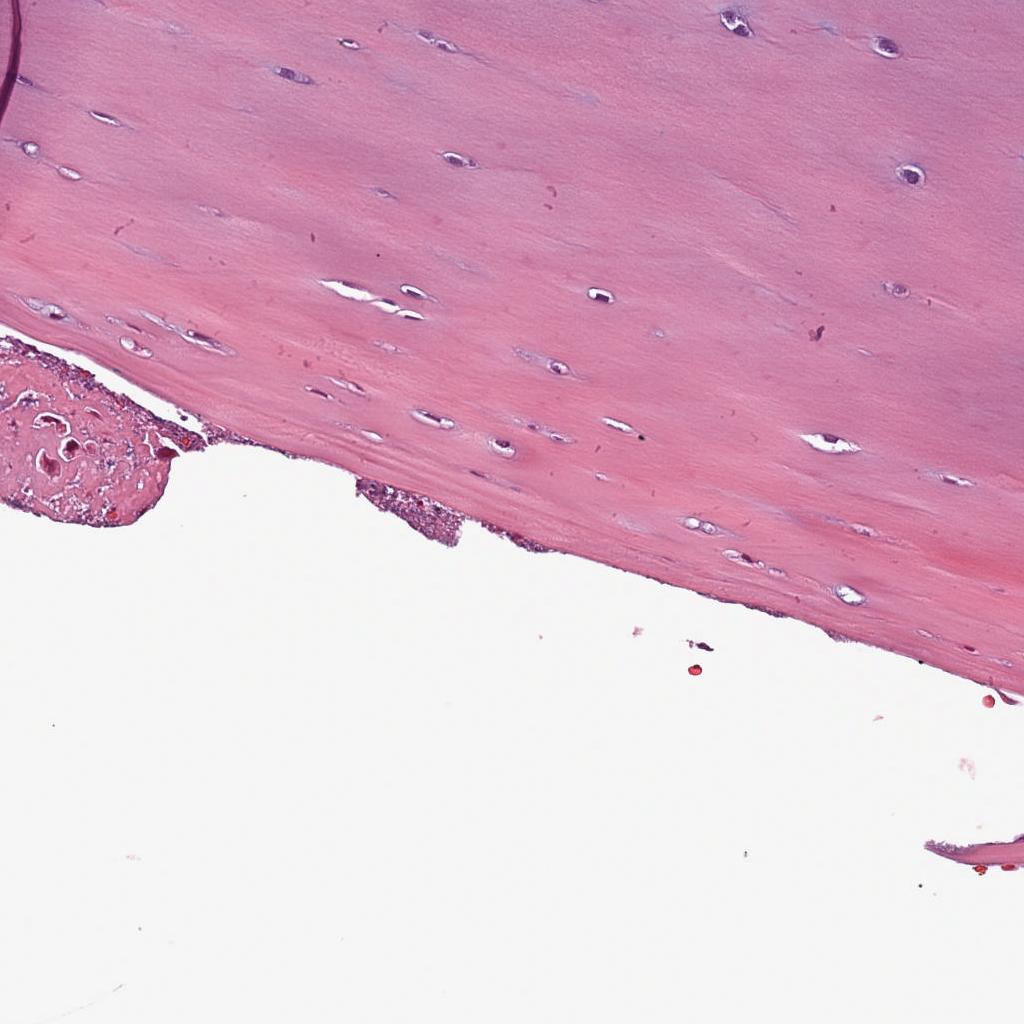
Label: Non-Tumor